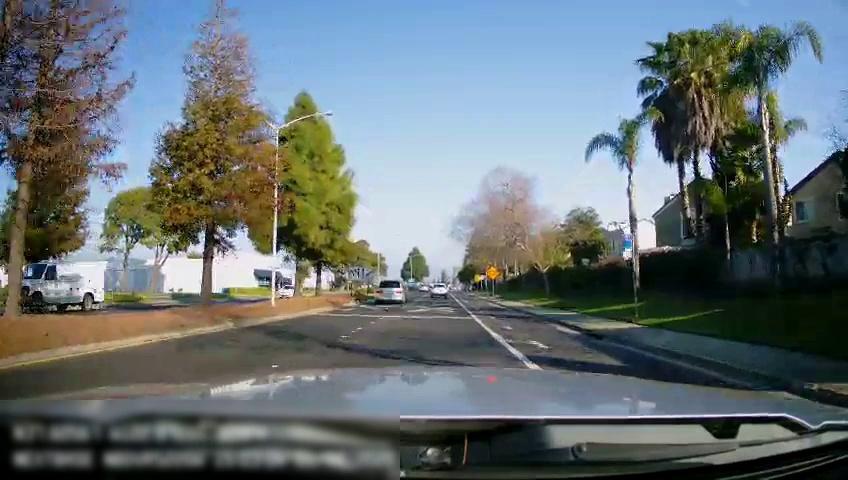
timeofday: Day
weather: Sunny
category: Drivable Space
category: Drivable Space
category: Vehicles | Van
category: Vehicles | Car
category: Vehicles | SUV
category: Vehicles | Van
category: Vehicles | SUV
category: Lanes | Alternate Lane
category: Lanes | Current Lane
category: Lanes | Current Lane
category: Traffic | Signs
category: Traffic | Signs
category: Traffic | Signs